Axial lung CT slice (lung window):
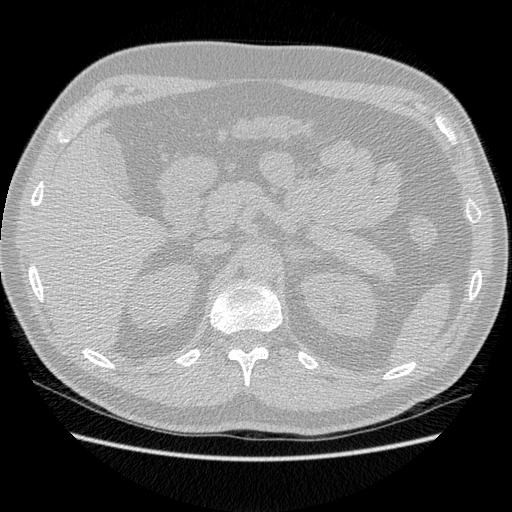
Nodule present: no